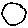
Label: circle